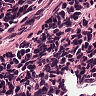
Metastatic tissue present: no